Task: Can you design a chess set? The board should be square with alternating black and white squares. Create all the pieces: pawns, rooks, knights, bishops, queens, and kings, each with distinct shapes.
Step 1280:
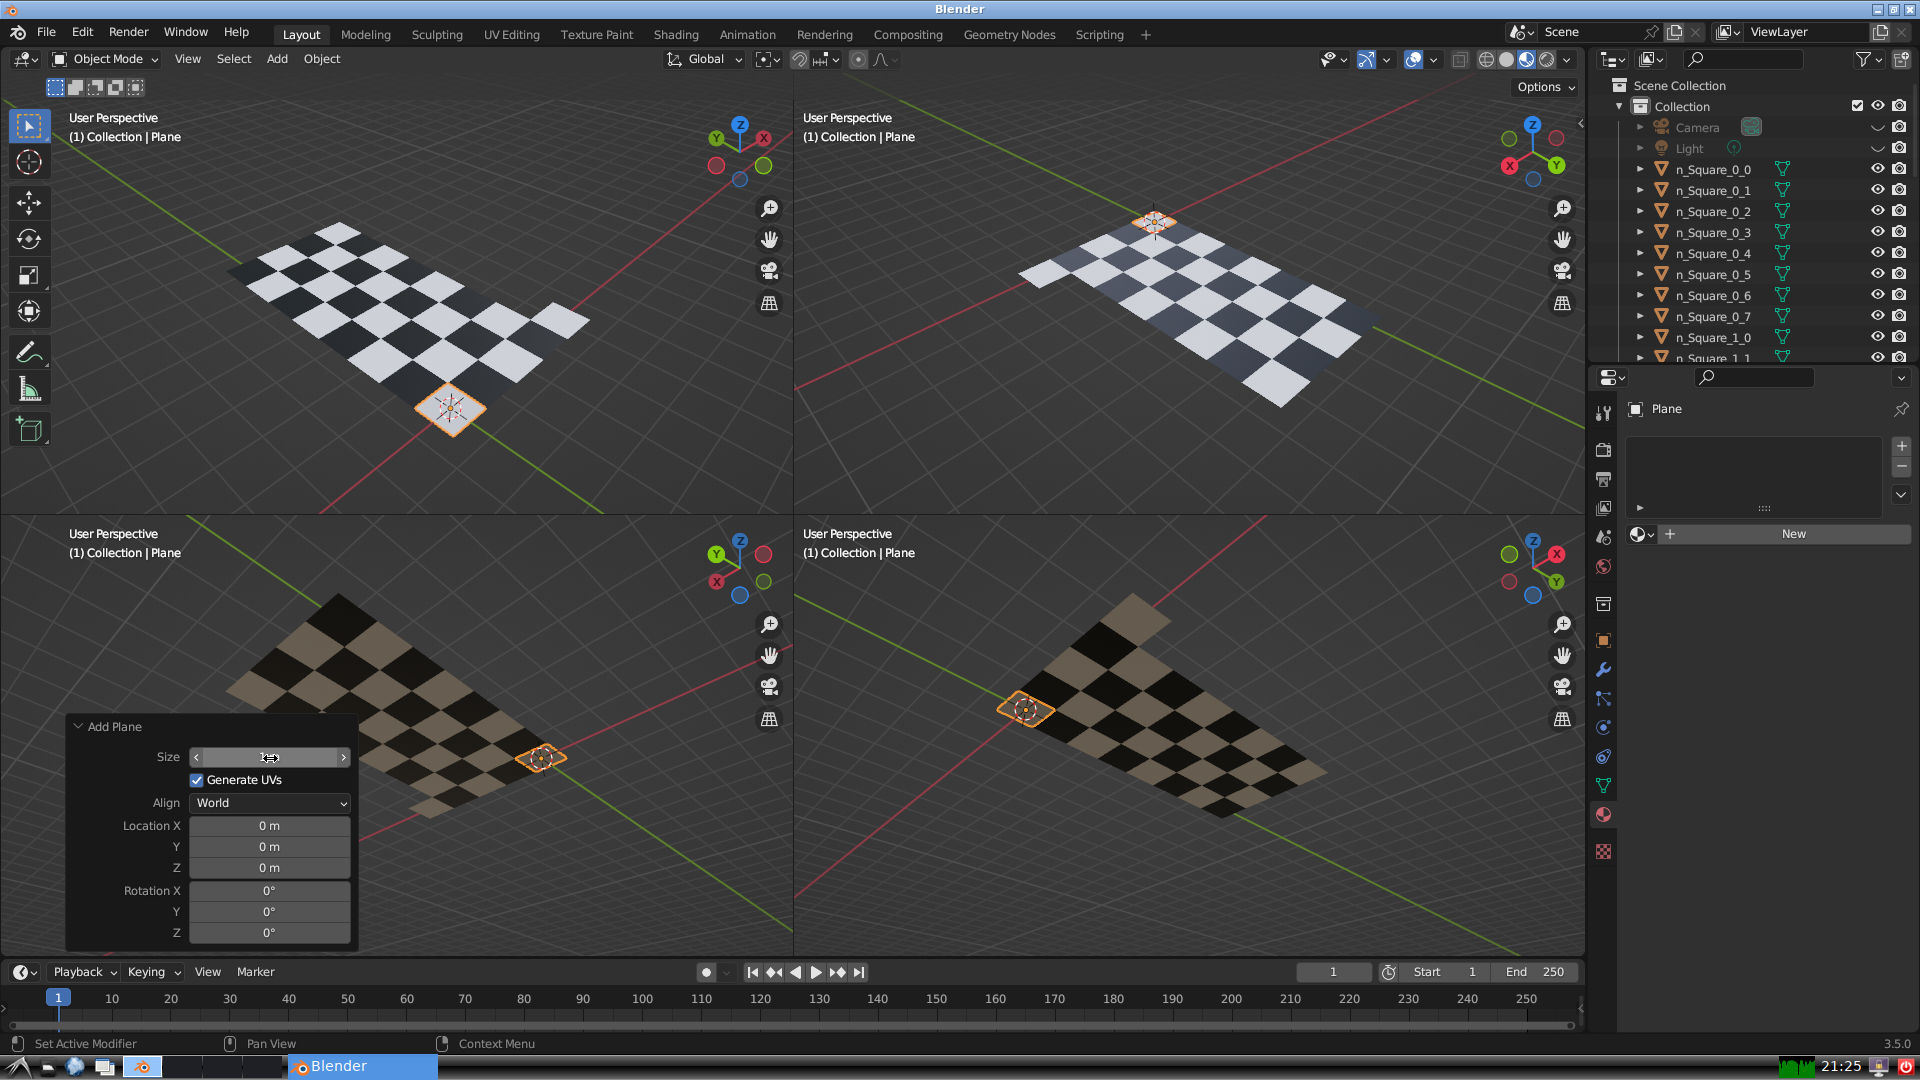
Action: click: no